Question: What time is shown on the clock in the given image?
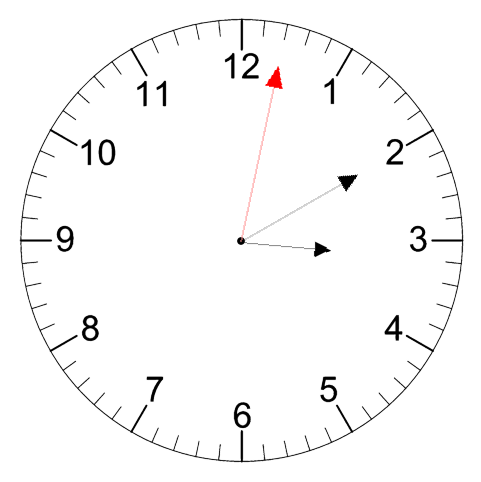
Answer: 03:10:02